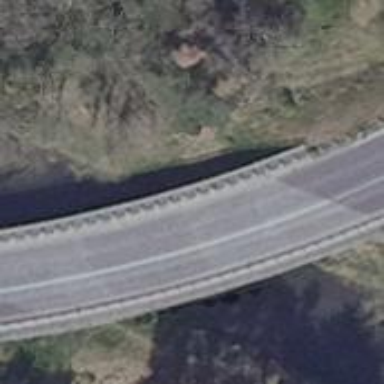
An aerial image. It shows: Tertiary road on asphalt surface crossing over bridge.